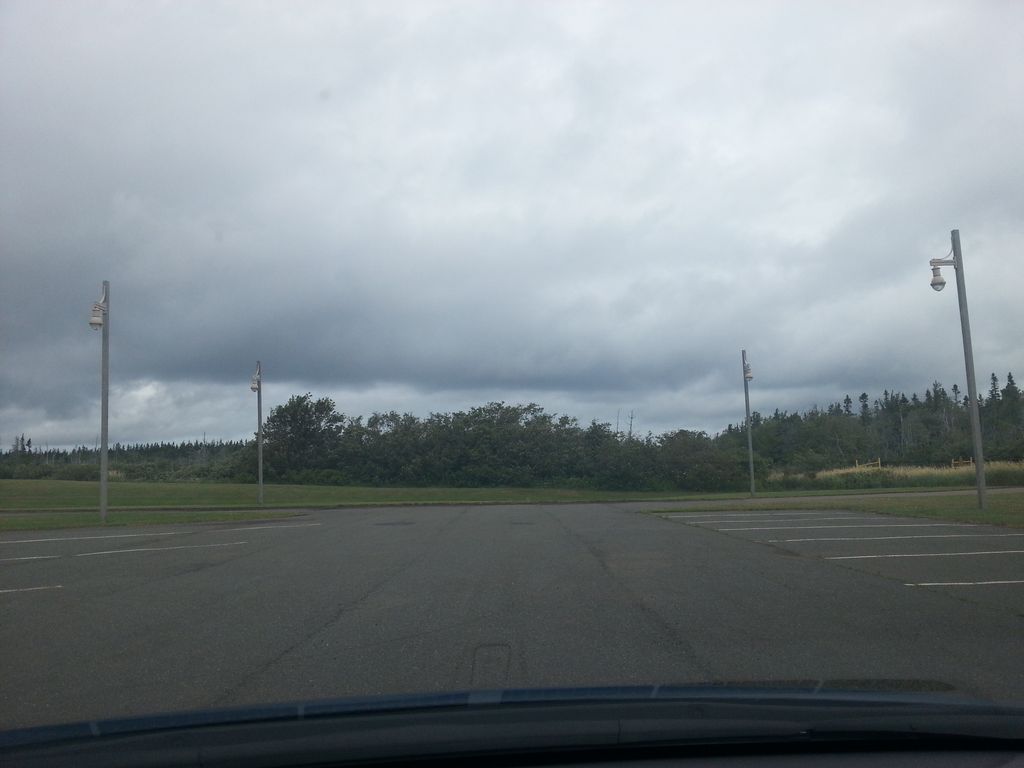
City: charlottetown